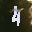
Label: 4